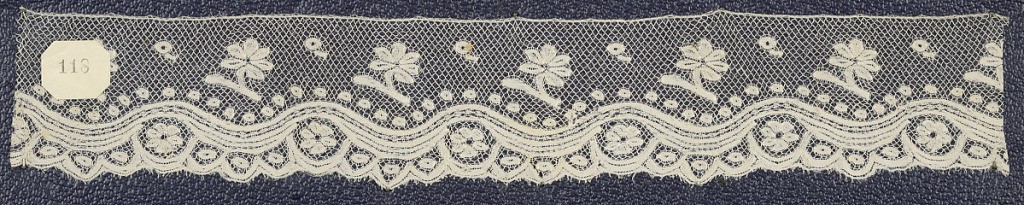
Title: Edging
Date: late 18th century
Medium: Technique: bobbin lace
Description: Bobbin lace edge sample, wave band and blossom border; late 18th century Valenciennes